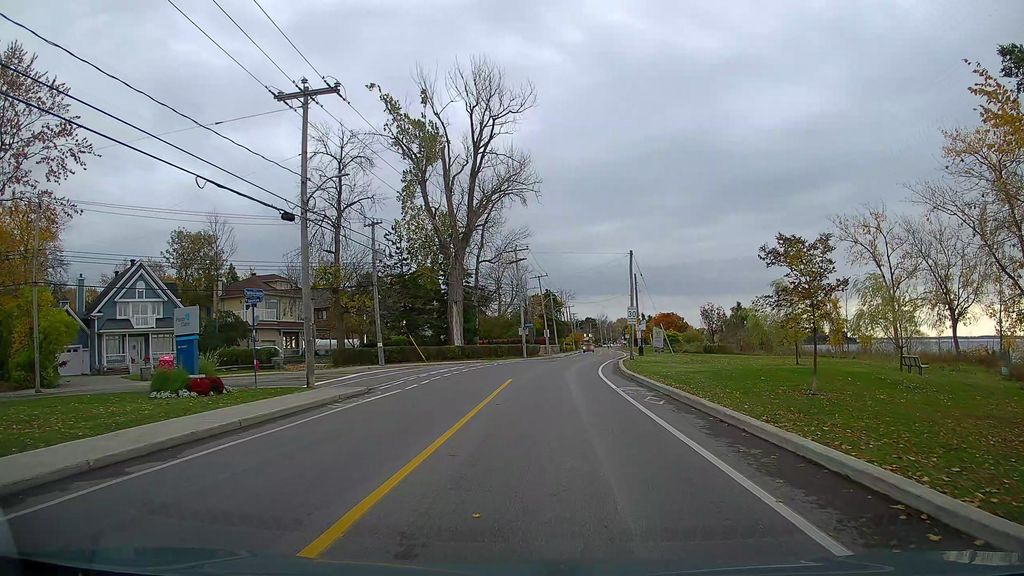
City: montreal